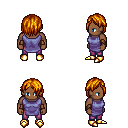
a pixel art fantasy rpg character, male body template, human, dark skin, chain tabard jacket, magenta pants, dark blonde bangs hairstyle, cloth bracers, gold boots, four views (front, back, left, right), 2x2 character sprite sheet, small pixel art, hard edges, no anti-aliasing